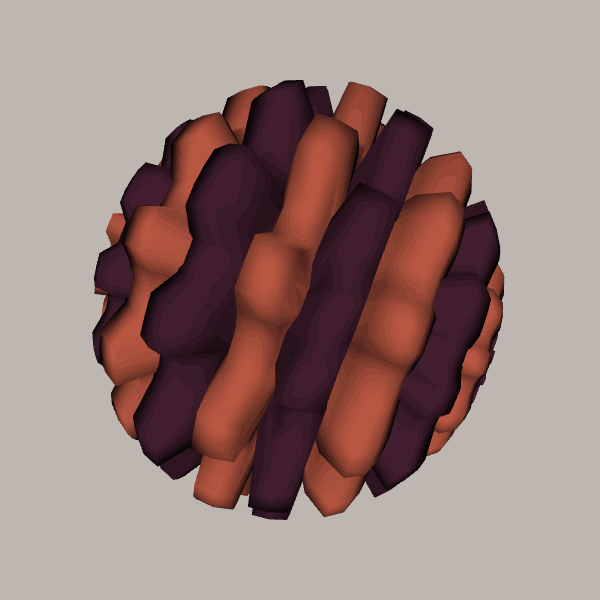
Background: light